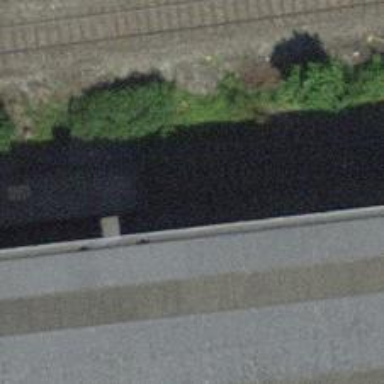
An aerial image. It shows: Single railway spur track.